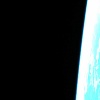
Label: space